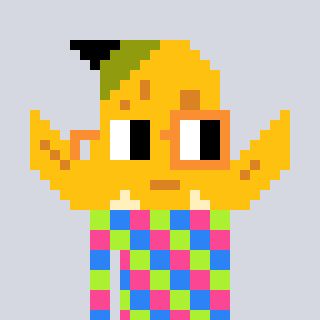
a pixel art character with square yellow and orange glasses, a banana-shaped head and a foggrey-colored body on a cool background